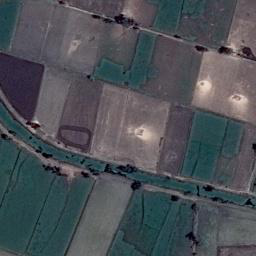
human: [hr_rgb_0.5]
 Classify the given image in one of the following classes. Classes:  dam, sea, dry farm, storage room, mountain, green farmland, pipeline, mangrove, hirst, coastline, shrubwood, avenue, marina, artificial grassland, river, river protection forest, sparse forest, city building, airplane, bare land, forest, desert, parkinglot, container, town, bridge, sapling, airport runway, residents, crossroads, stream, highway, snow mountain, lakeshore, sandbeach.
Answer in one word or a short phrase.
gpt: green farmland